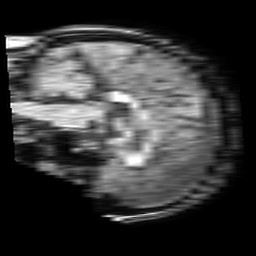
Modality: T1w
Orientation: sagittal
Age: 41
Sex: female
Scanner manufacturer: philips
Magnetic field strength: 1.5 T
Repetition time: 0.01396 s
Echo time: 0.006893 s